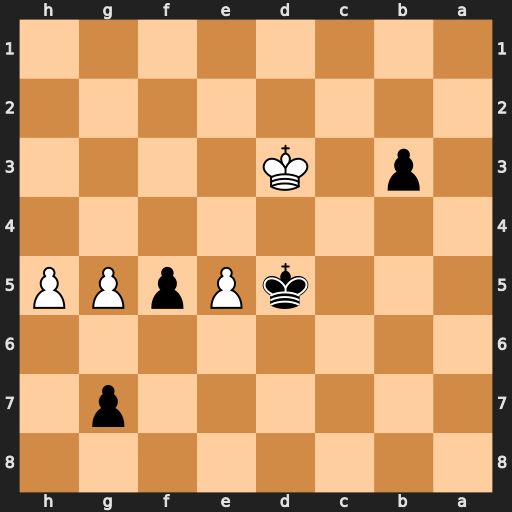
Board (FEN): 8/6p1/8/3kPpPP/8/1p1K4/8/8
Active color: b
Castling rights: -
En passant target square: -
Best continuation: Kxe5 Kc3 f4 h6 gxh6 gxh6 Kf6 h7 Kg7 h8=Q+ Kxh8 Kxb3 f3